На сколько процентов изменилась емкость сферического конденсатора, если при равномерном вдавливании (см. рис) его объем уменьшился на $3\%$?
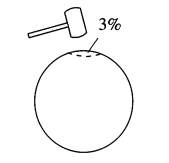
Ответ: На $1\%$
Темы:
T, Конденсатор, Электростатика, Электромагнетизм, Емкость, 200 задач